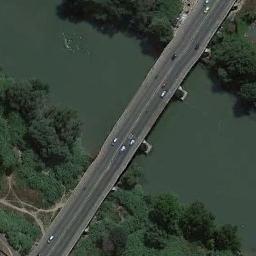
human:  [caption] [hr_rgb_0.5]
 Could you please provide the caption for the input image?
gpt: A bridge built on a dark green river and some green plants on both sides of the river .

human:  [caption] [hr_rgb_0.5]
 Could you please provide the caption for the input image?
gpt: A bridge connects the forests on both sides of the green river  There are many cars on the bridge .

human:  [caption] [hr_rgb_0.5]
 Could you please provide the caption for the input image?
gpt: There is a bridge with some cars over the river next to many trees .

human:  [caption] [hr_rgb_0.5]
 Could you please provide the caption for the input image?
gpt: Most of the area the bridge crosses is bare land .

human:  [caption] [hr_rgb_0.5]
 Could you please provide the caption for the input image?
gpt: Many trees are around the bridge .